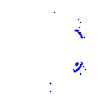
Particle: pion